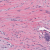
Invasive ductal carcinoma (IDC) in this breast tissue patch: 0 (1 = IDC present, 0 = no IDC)